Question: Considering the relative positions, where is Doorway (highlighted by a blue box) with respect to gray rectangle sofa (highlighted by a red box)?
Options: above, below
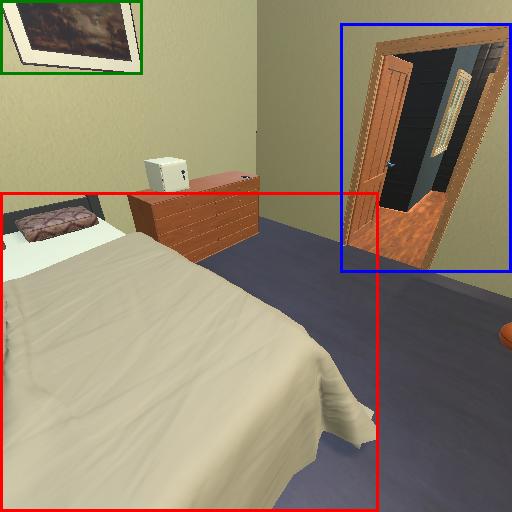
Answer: above